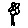
Label: flower